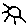
Label: sun